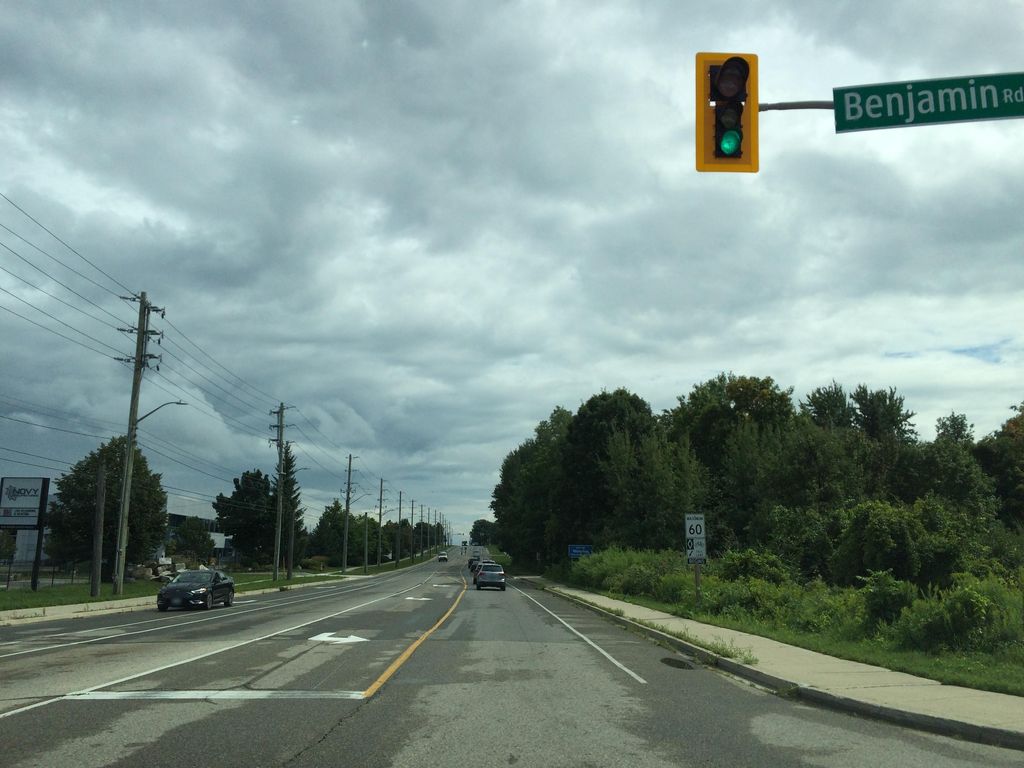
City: kitchener-waterloo